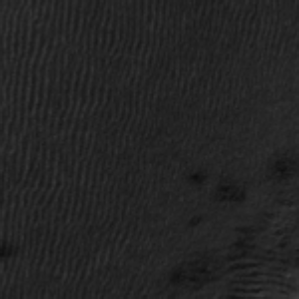
Label: frost